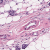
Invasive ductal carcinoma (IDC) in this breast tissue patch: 1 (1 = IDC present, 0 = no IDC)